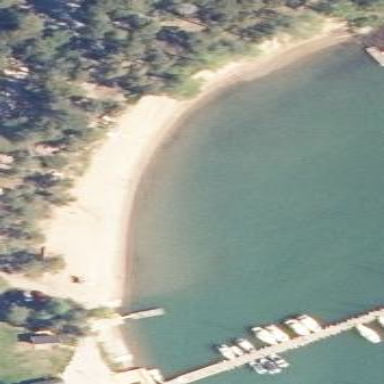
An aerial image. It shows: Beautiful beach with natural surroundings.